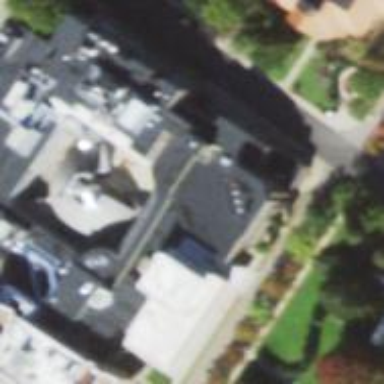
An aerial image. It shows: Part of building is shown in the image.